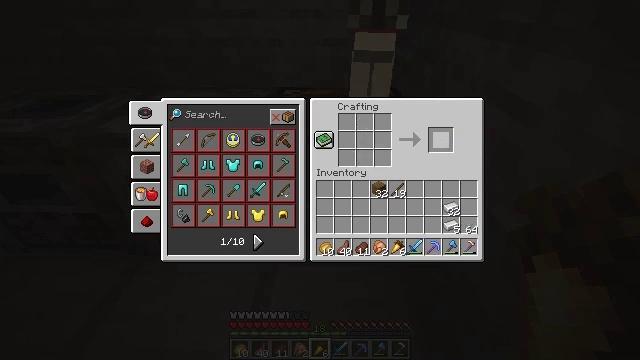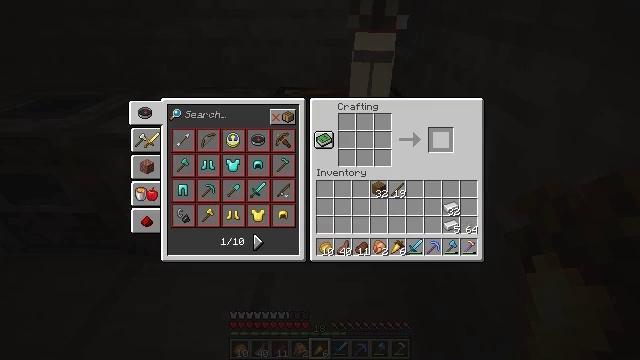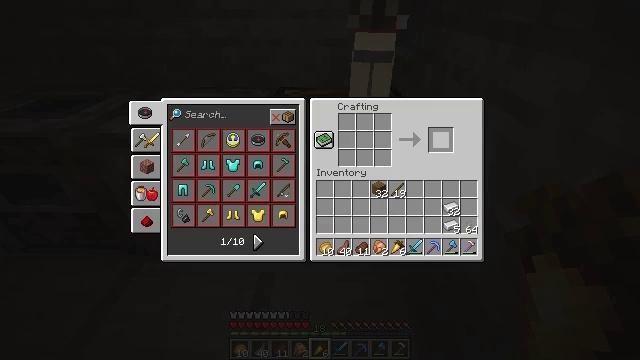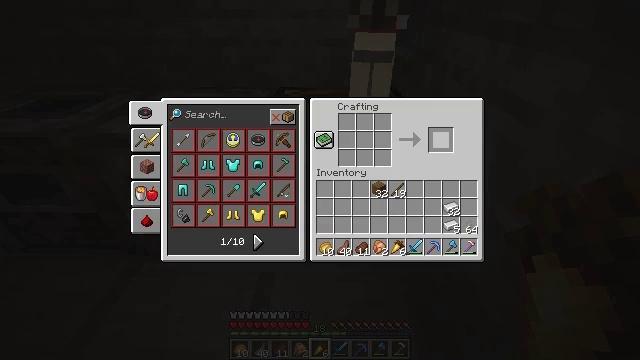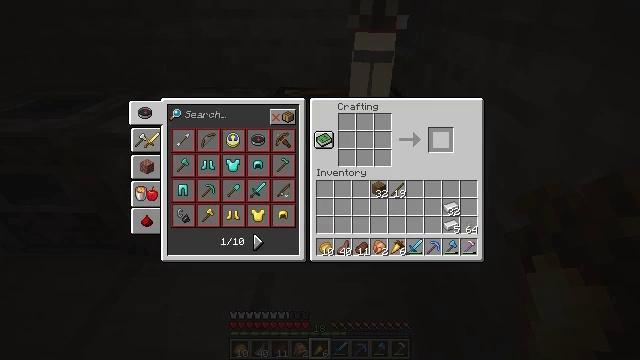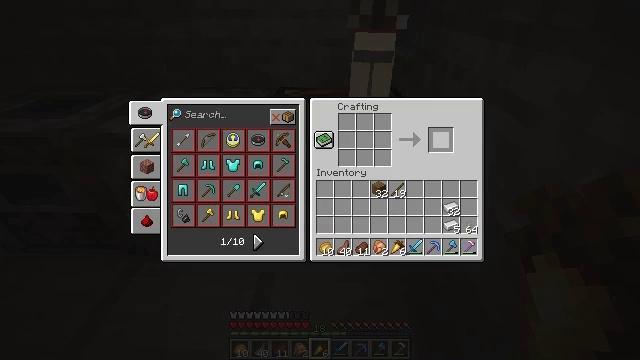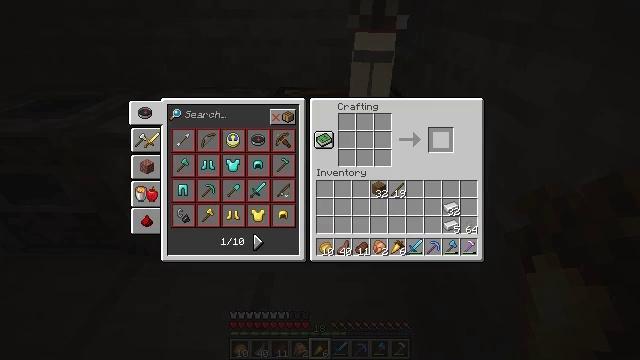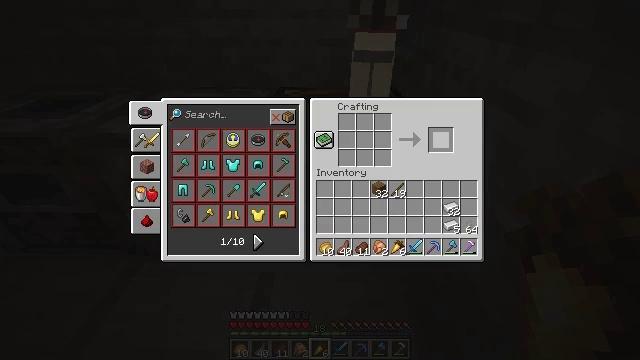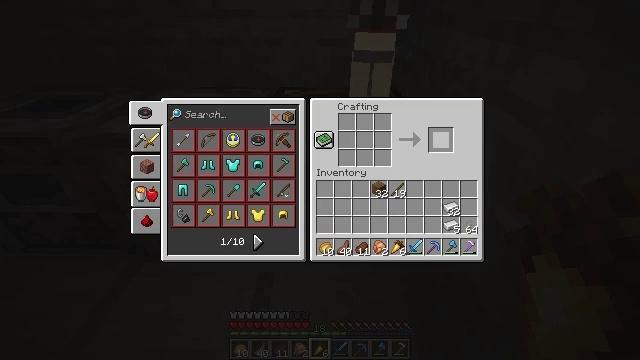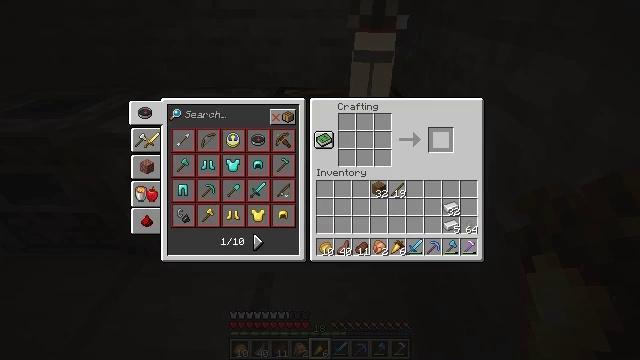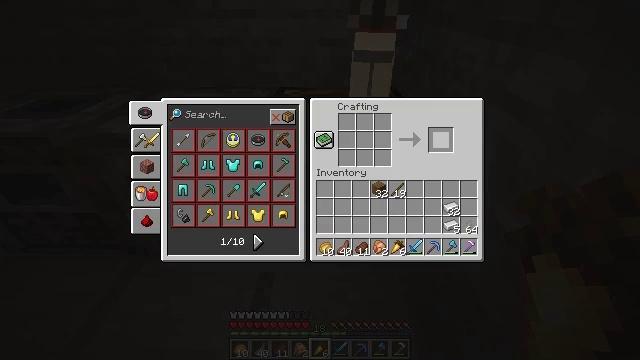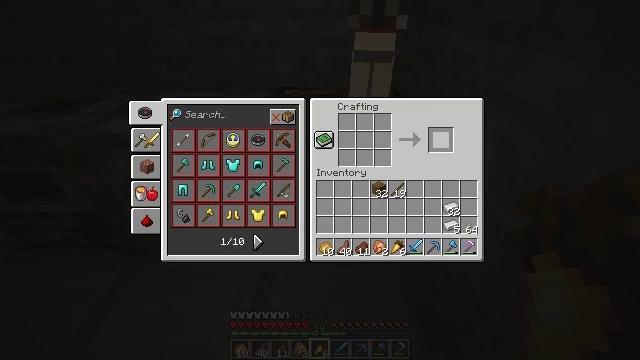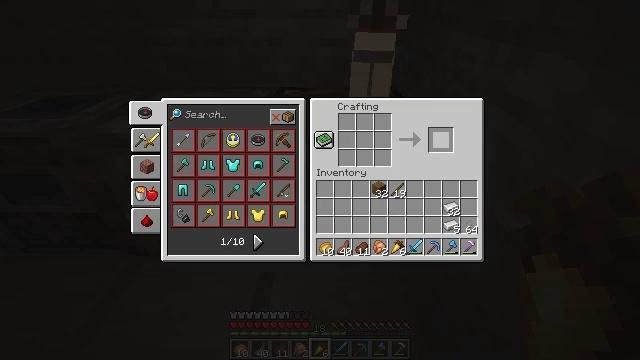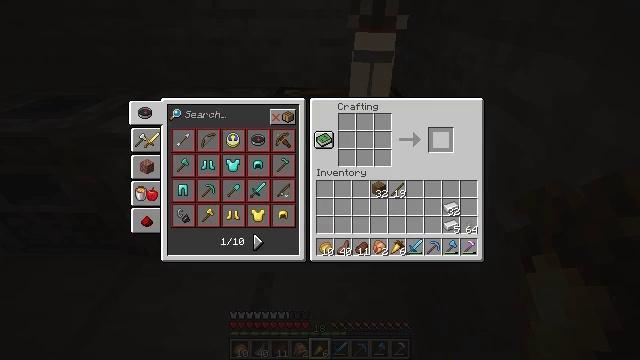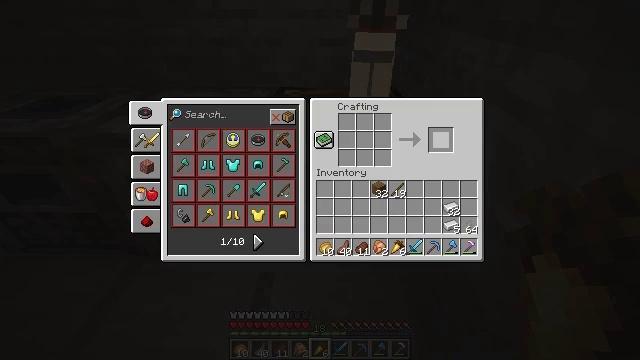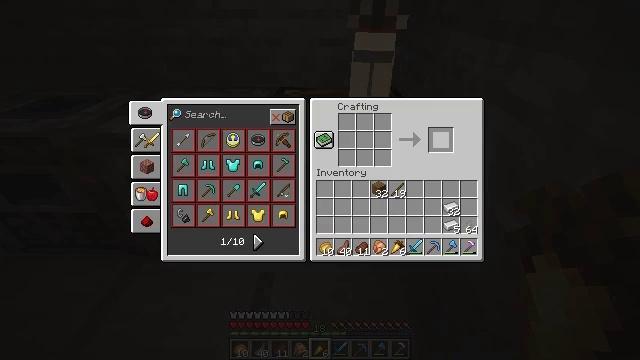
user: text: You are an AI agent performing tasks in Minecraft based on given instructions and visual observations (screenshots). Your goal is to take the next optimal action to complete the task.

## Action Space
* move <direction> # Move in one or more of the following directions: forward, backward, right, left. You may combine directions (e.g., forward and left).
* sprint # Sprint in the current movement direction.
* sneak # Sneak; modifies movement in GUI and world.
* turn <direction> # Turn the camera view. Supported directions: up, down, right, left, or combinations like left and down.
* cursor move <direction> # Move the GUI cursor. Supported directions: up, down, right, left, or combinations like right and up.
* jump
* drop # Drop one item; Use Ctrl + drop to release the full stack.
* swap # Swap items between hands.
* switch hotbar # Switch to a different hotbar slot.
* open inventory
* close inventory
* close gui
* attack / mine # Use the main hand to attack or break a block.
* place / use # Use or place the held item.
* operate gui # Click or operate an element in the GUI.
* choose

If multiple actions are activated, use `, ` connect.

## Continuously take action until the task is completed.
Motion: motion action
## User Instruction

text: Form a trapped chest at the crafting bench.
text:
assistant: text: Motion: sneak
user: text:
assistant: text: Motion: sneak
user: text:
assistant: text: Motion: sneak
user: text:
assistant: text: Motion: sneak
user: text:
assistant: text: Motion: sneak
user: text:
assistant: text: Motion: sneak
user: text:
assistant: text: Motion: sneak
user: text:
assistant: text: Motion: sneak
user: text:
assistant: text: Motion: sneak
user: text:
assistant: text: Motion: no_op
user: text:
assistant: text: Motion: no_op
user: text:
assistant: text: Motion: no_op
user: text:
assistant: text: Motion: no_op
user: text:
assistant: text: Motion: no_op
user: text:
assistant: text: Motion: no_op
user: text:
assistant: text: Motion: no_op
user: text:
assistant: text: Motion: no_op
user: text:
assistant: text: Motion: no_op
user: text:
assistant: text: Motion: no_op
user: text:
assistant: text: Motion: no_op
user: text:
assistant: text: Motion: no_op
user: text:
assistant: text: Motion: no_op
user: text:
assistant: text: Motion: no_op
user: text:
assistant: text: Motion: no_op
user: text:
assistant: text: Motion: no_op
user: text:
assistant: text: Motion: no_op
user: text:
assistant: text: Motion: no_op
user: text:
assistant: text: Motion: no_op
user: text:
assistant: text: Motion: turn left
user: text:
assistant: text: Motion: turn left